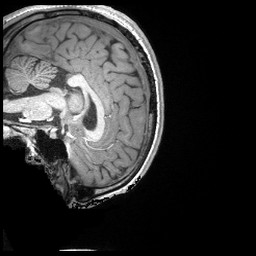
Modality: T1w
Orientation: sagittal
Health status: ill
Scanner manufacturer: siemens
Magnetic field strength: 3 T
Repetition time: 2.3 s
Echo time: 0.00243 s